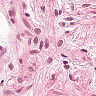
Metastatic tissue present: no